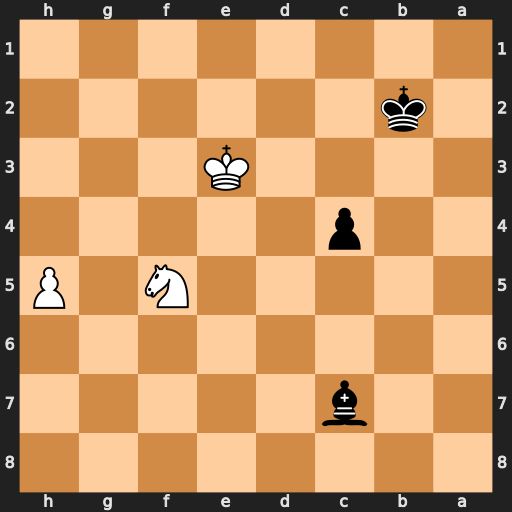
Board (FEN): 8/2b5/8/5N1P/2p5/4K3/1k6/8
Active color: b
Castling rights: -
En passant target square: -
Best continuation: c3 Ke4 c2